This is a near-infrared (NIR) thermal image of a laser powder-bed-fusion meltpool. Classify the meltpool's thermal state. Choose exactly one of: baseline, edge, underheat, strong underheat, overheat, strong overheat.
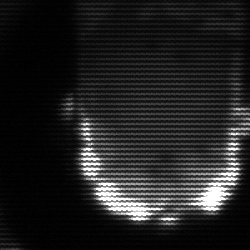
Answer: baseline